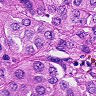
Metastatic tissue present: yes